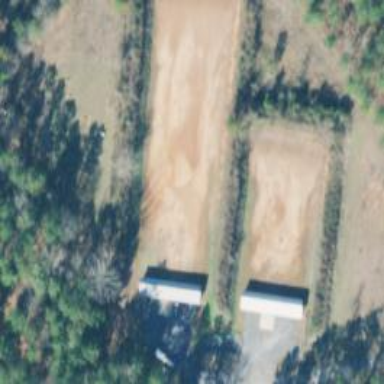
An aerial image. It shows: Shooting range pitch for marksmanship sports.